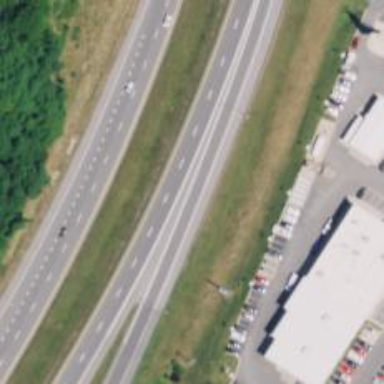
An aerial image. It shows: Asphalt motorway link.